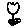
Label: flower